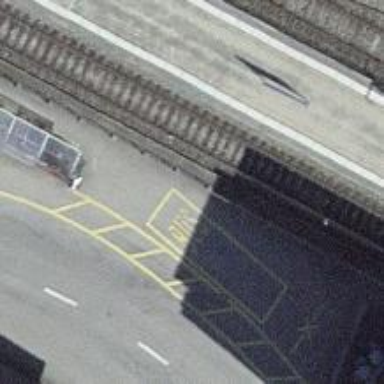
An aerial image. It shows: Bus stop with platform for public transport.